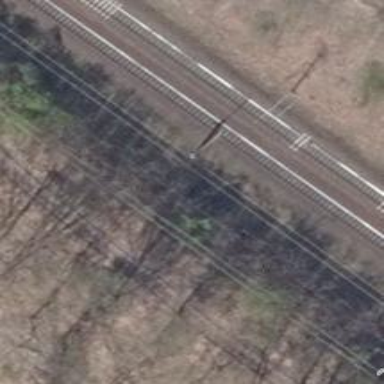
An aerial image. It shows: Railway track with contact lines for electrification.